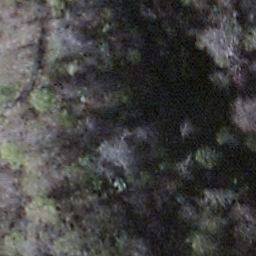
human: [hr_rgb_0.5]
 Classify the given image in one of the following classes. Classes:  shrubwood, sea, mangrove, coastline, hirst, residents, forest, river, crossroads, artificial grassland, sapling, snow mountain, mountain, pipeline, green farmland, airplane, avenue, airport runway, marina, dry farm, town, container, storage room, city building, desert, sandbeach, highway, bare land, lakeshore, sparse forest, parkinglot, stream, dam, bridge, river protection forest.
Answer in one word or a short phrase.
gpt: shrubwood